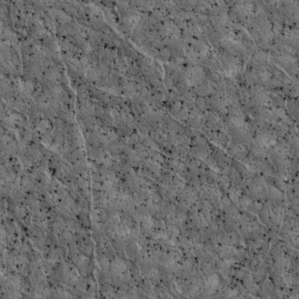
Label: non_frost